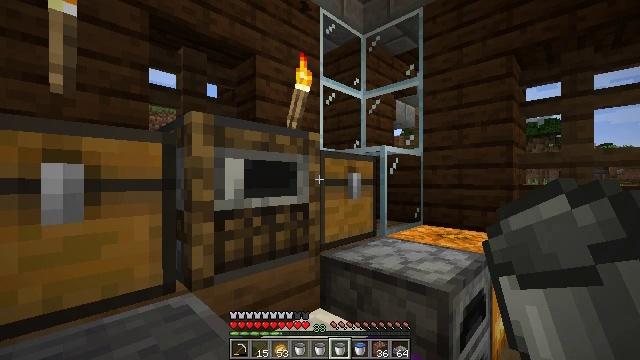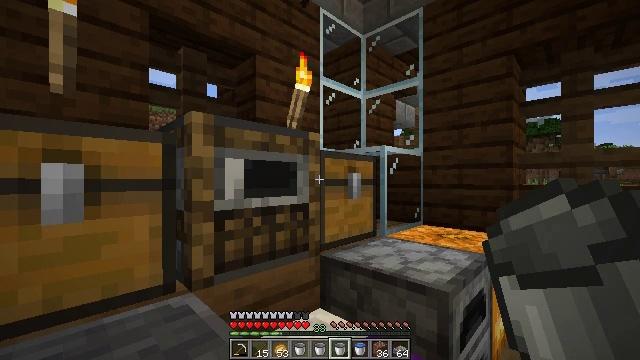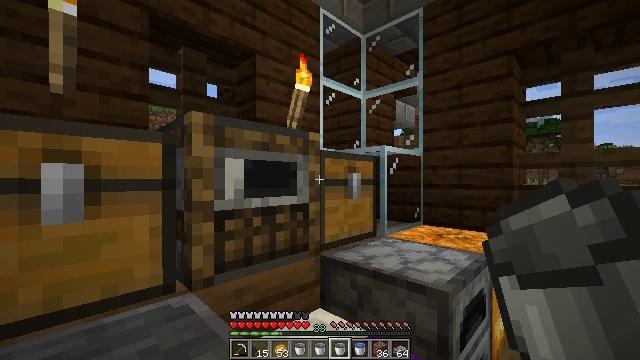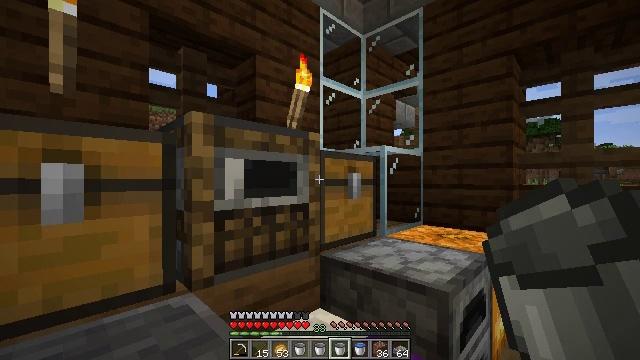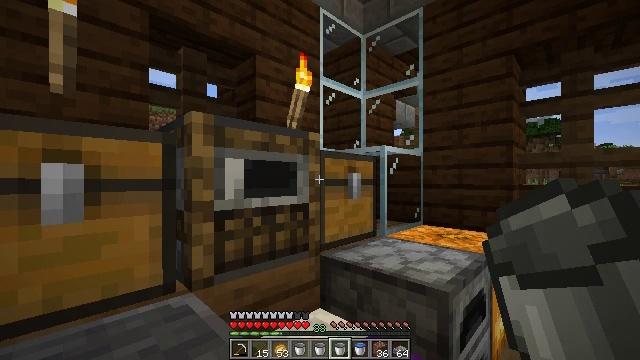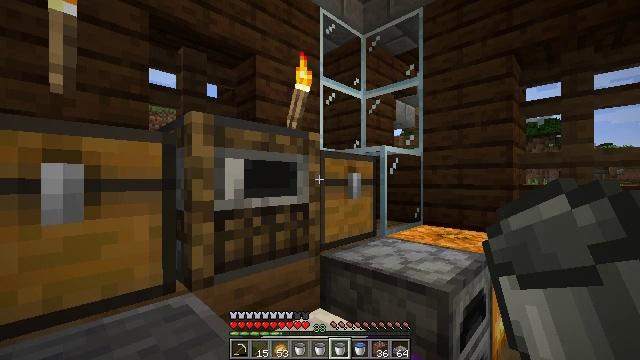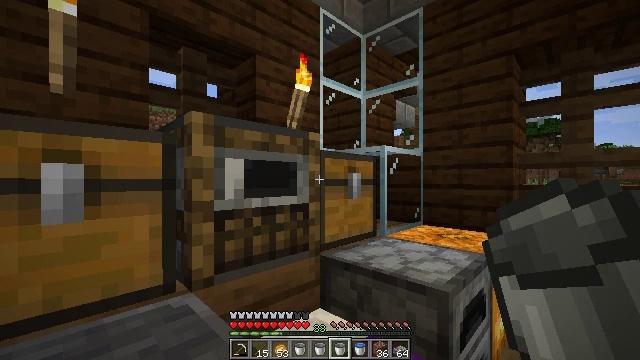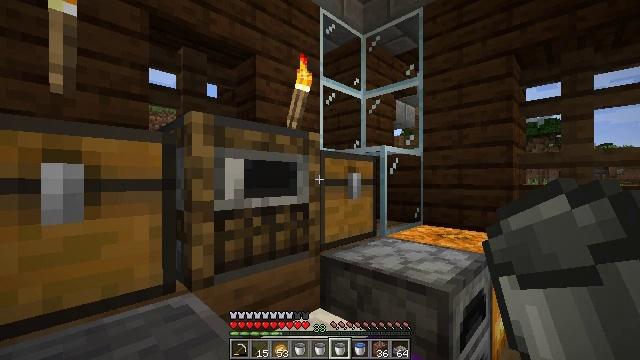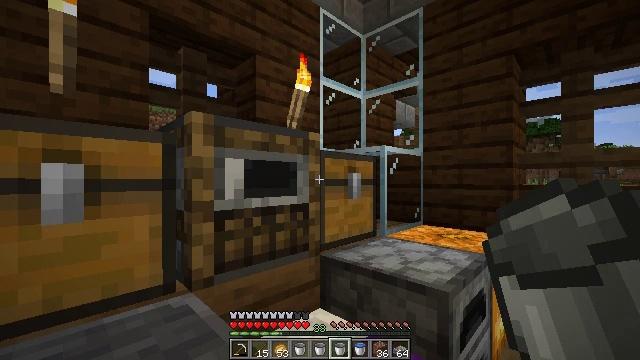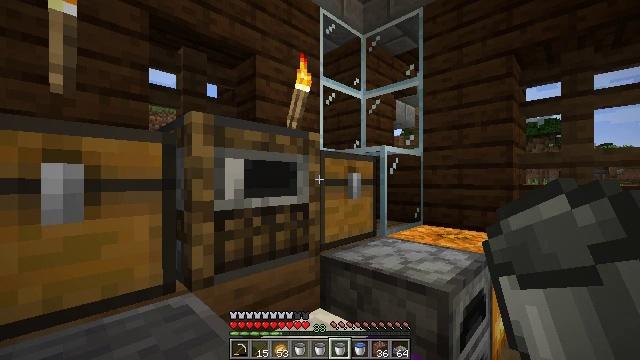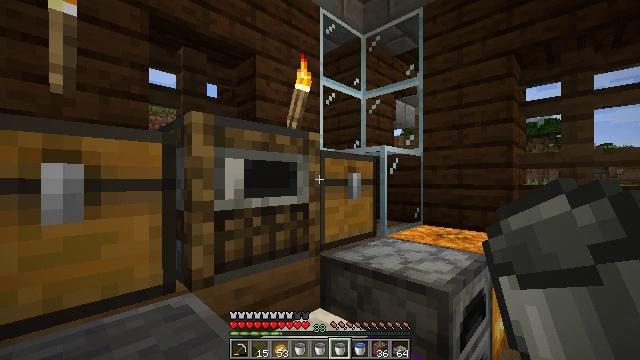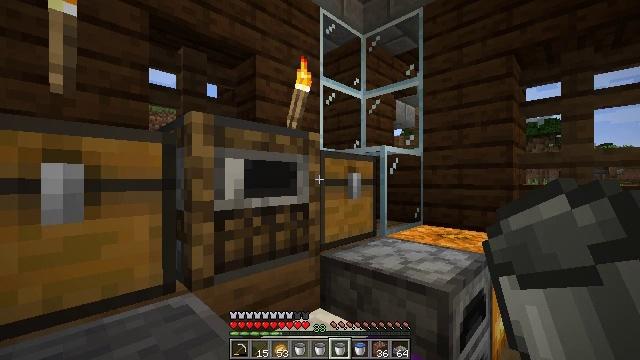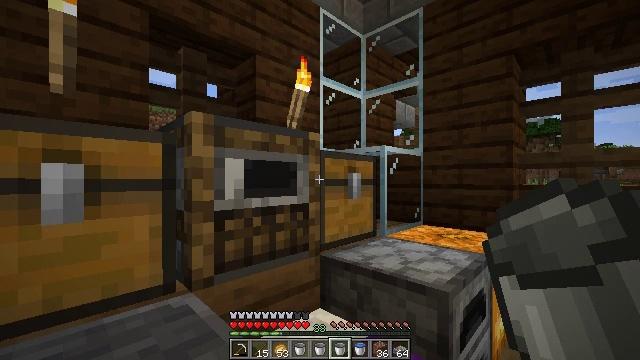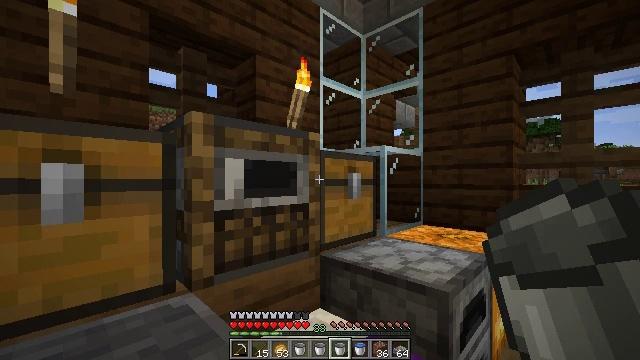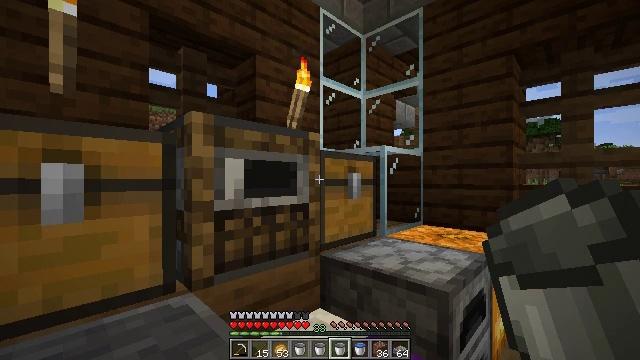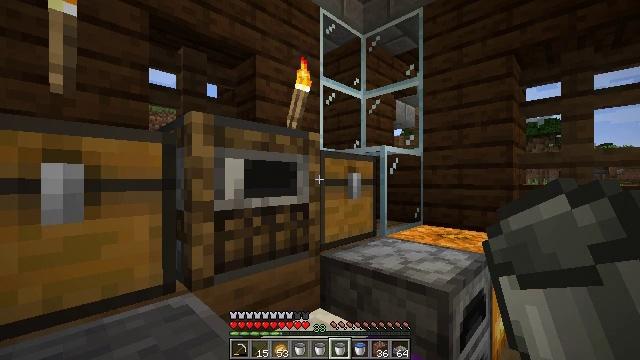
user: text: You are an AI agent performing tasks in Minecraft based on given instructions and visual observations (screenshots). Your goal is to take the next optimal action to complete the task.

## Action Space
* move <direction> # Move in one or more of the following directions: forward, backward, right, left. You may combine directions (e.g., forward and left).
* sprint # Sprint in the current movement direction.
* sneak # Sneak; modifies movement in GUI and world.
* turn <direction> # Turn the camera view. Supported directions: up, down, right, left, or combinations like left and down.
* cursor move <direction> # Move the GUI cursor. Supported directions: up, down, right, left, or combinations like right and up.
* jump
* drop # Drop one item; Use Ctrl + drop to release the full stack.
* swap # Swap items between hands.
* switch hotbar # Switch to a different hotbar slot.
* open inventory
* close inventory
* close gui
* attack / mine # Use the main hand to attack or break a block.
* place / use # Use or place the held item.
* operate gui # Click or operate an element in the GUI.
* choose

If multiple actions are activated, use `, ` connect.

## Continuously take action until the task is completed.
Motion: motion action
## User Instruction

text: Break the spruce leaves to clear the area.
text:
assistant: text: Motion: no_op
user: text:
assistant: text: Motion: no_op
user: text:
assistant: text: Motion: no_op
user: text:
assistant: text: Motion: no_op
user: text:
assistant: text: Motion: no_op
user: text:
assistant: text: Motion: no_op
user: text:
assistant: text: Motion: no_op
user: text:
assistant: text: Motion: no_op
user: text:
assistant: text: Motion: no_op
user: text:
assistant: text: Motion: no_op
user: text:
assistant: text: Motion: no_op
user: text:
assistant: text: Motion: no_op
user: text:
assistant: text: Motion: no_op
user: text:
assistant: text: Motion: no_op
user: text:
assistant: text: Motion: no_op
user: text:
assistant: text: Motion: no_op
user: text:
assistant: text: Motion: no_op
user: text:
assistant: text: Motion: no_op
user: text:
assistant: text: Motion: no_op
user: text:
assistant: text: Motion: no_op
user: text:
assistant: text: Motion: no_op
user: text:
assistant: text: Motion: no_op
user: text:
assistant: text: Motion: no_op
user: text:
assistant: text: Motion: no_op
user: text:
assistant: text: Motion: no_op
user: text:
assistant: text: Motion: no_op
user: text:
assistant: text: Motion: no_op
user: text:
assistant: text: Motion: no_op
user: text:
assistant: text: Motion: no_op
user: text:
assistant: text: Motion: no_op